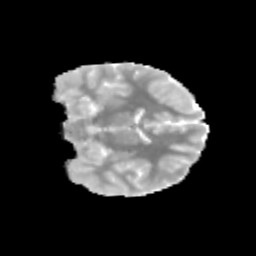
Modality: MD
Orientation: coronal
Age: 11
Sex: male
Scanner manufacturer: siemens
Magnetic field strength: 3 T
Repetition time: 3.8 s
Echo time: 0.07 s